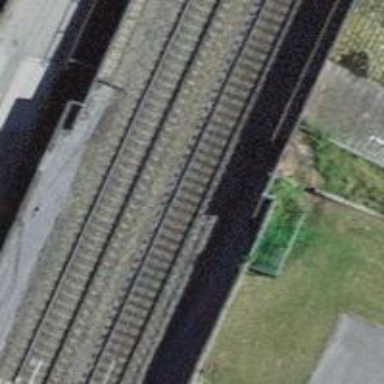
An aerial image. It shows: Bridge over railway with electrified contact lines.